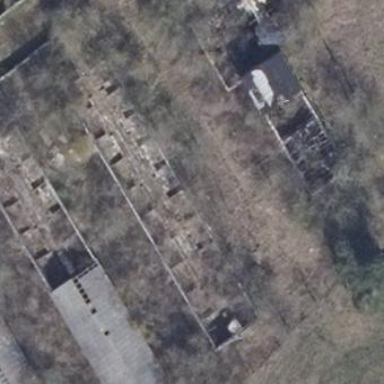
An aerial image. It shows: Ruins of building.